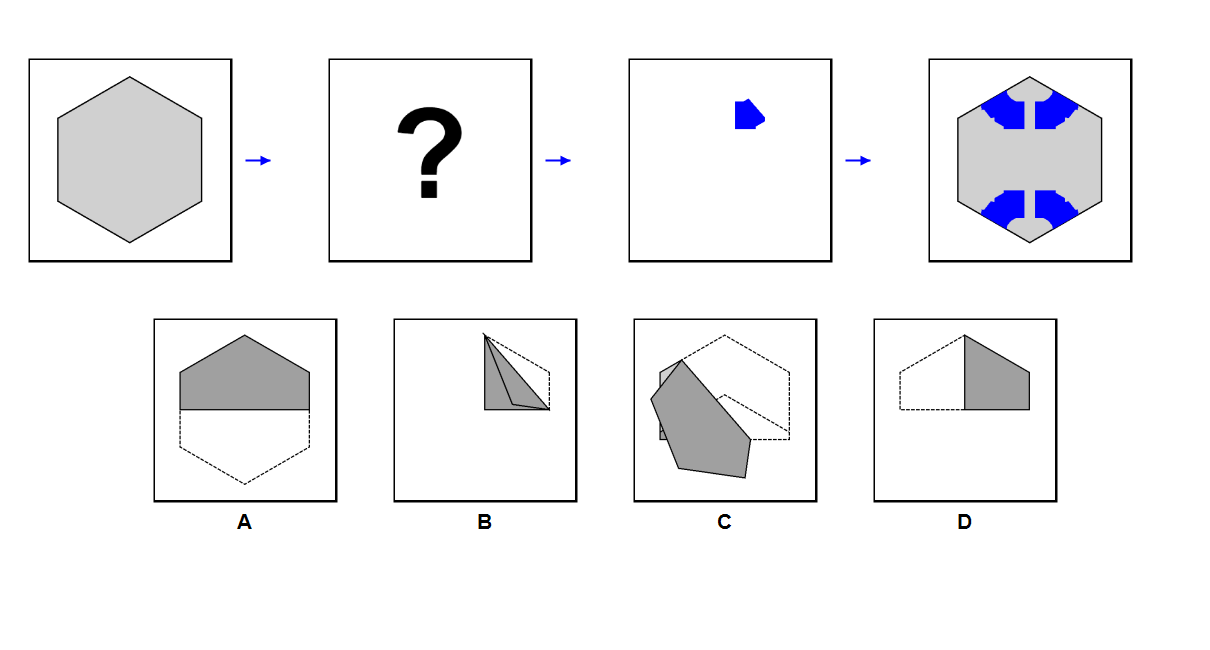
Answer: C